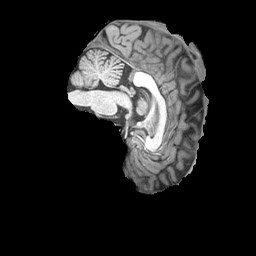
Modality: T1w
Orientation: sagittal
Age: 23
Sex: male
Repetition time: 2.3 s
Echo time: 0.0226 s